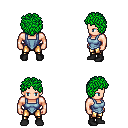
a pixel art fantasy rpg character, male body template, human, light skin, blue vest, gold greaves, green curly afro hairstyle, black shoes, four views (front, back, left, right), 2x2 character sprite sheet, small pixel art, hard edges, no anti-aliasing